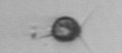
Label: Acanthoica_quattrospina